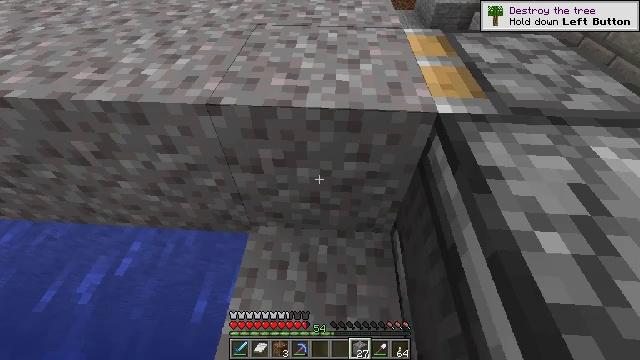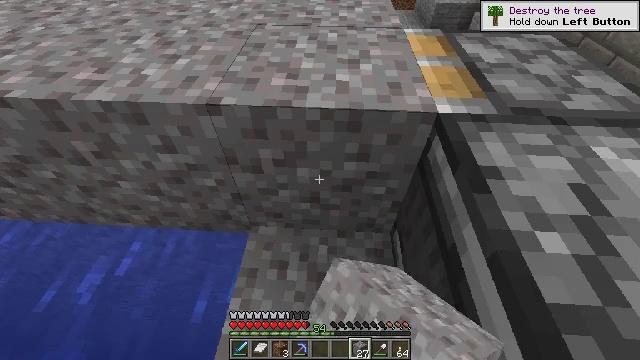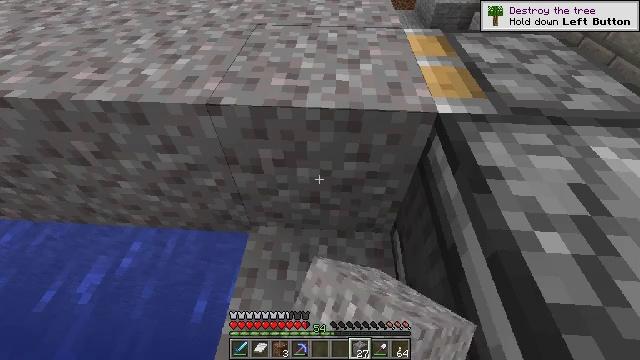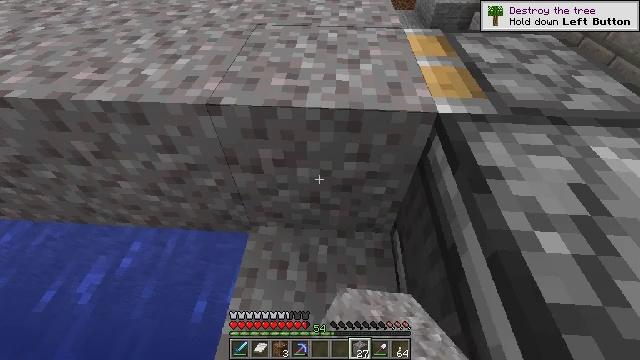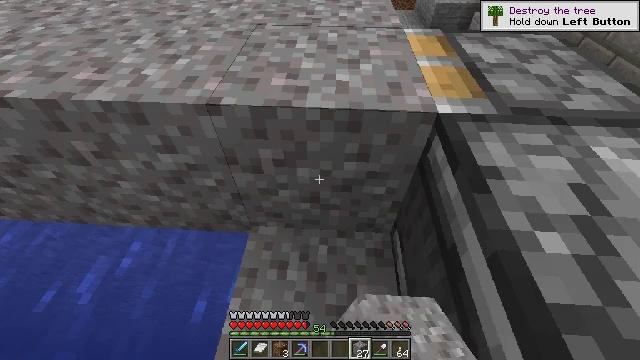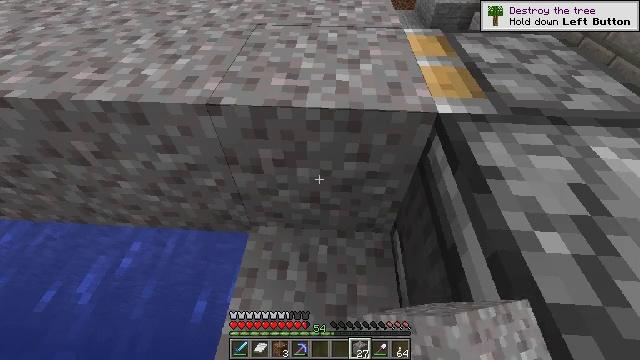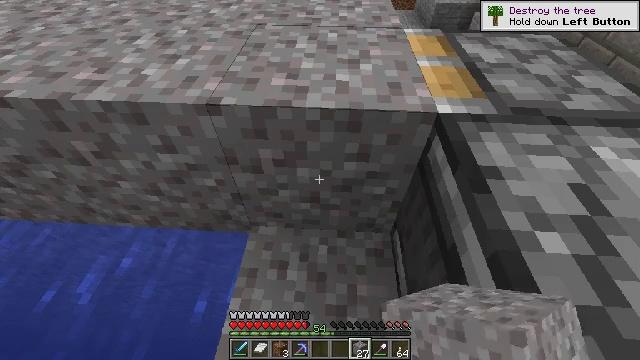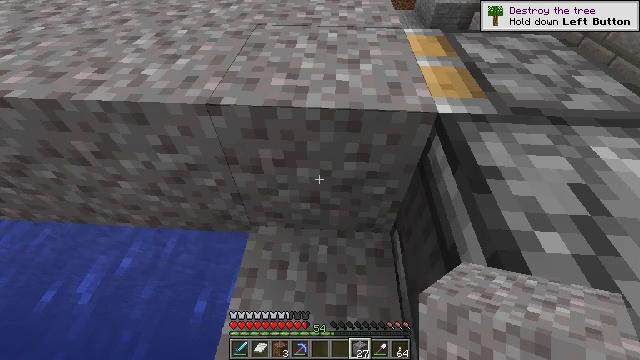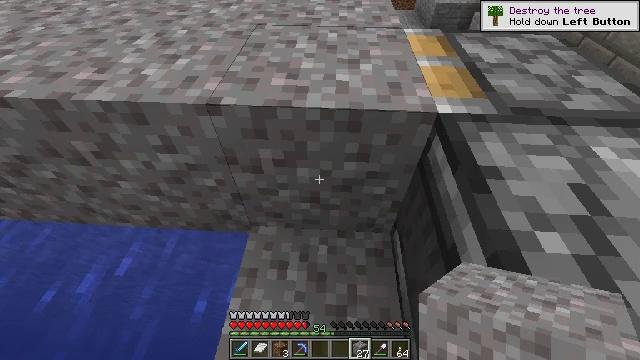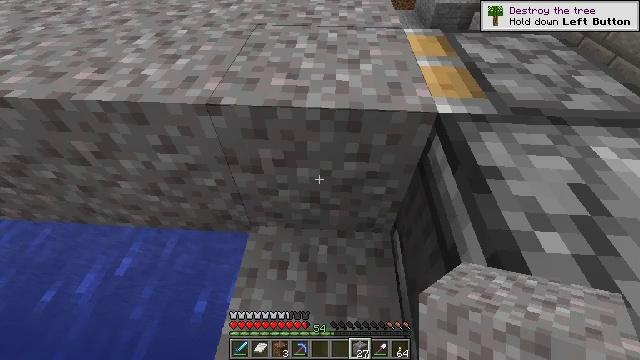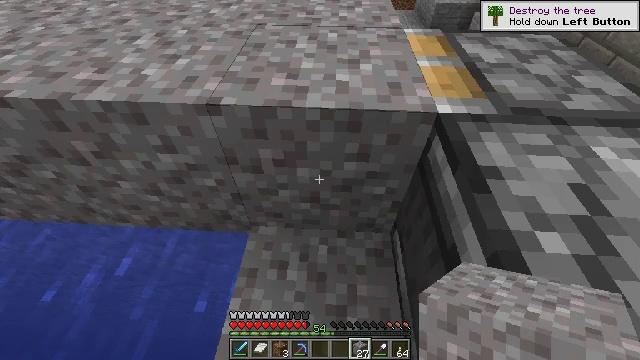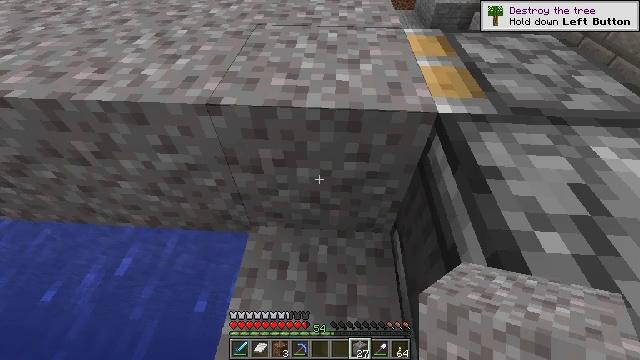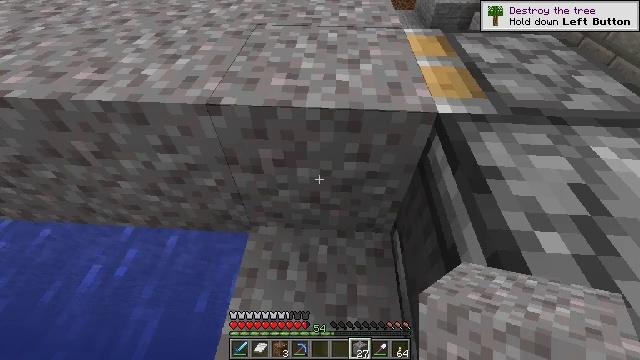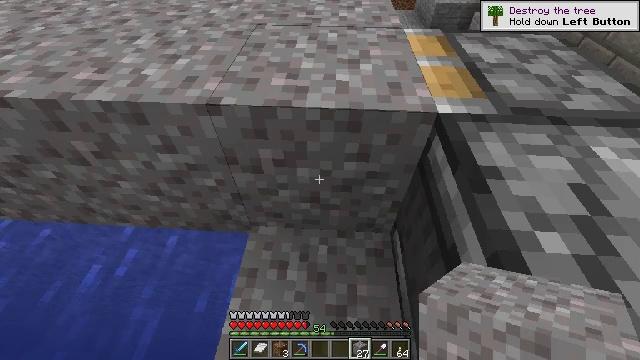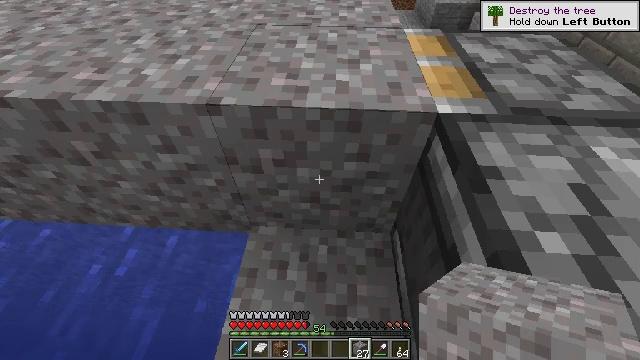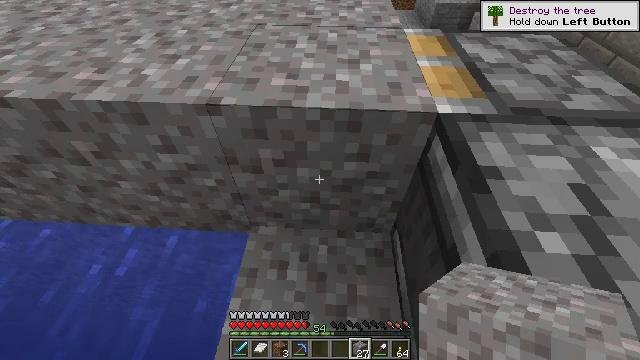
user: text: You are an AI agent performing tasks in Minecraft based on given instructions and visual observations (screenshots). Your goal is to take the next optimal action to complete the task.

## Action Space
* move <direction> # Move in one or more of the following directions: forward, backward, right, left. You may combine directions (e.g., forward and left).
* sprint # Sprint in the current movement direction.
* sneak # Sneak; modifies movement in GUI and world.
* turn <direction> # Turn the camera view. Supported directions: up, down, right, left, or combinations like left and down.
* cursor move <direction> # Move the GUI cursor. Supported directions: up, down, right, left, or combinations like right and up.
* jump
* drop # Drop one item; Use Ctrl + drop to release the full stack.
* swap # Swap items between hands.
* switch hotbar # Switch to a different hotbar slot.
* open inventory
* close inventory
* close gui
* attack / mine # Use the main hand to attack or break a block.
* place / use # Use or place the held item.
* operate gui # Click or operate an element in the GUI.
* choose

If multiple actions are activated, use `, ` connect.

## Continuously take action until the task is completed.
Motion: motion action
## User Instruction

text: Retrieve the observer from a structure.
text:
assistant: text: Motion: use / place
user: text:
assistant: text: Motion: use / place
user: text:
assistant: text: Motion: use / place
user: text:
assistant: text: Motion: use / place
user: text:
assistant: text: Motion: use / place
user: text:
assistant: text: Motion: use / place
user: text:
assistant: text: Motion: use / place
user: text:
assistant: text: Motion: use / place
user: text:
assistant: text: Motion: use / place
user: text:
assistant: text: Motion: use / place
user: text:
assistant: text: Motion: use / place
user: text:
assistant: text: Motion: use / place
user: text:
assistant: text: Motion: use / place
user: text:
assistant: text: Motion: use / place
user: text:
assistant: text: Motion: use / place
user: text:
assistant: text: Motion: turn left
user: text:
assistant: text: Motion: turn left and up
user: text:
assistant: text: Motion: turn left and up
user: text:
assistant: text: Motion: turn left and up
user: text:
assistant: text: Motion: no_op
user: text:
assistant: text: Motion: turn left
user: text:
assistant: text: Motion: turn left
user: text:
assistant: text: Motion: no_op
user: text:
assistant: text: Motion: no_op
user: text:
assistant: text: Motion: no_op
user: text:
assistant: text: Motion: no_op
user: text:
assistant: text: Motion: no_op
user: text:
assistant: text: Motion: no_op
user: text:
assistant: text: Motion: no_op
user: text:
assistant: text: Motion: no_op